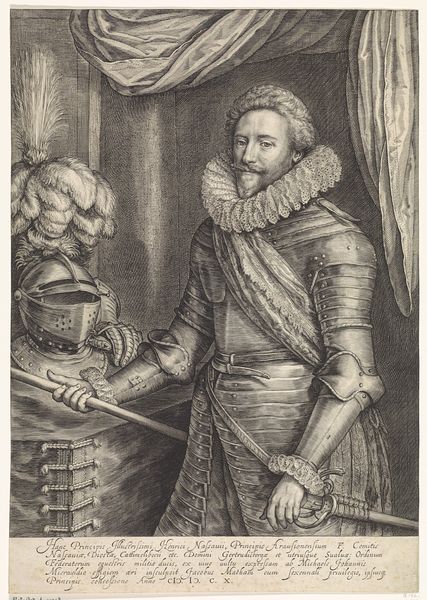
Titel: Portret van Frederik Hendrik, prins van Oranje-Nassau
Künstler: Jacob Matham
Standort: Amsterdam
Institution: Rijksmuseum
Schlagwörter: feder, mann, säule, gürtel, bart, federn, kragen, bildnis, halskrause, hände, porträt, vorhang, halbfigur, schärpe, schrift, kommode, stab, grafik, inschrift, draperie, panzer, druck, stich, schwert, text, degen, helm, ritter, rüstung, helmbusch, dreißigjähriger krieg, vorhand, kupferstich, seriendruck, federnbusch